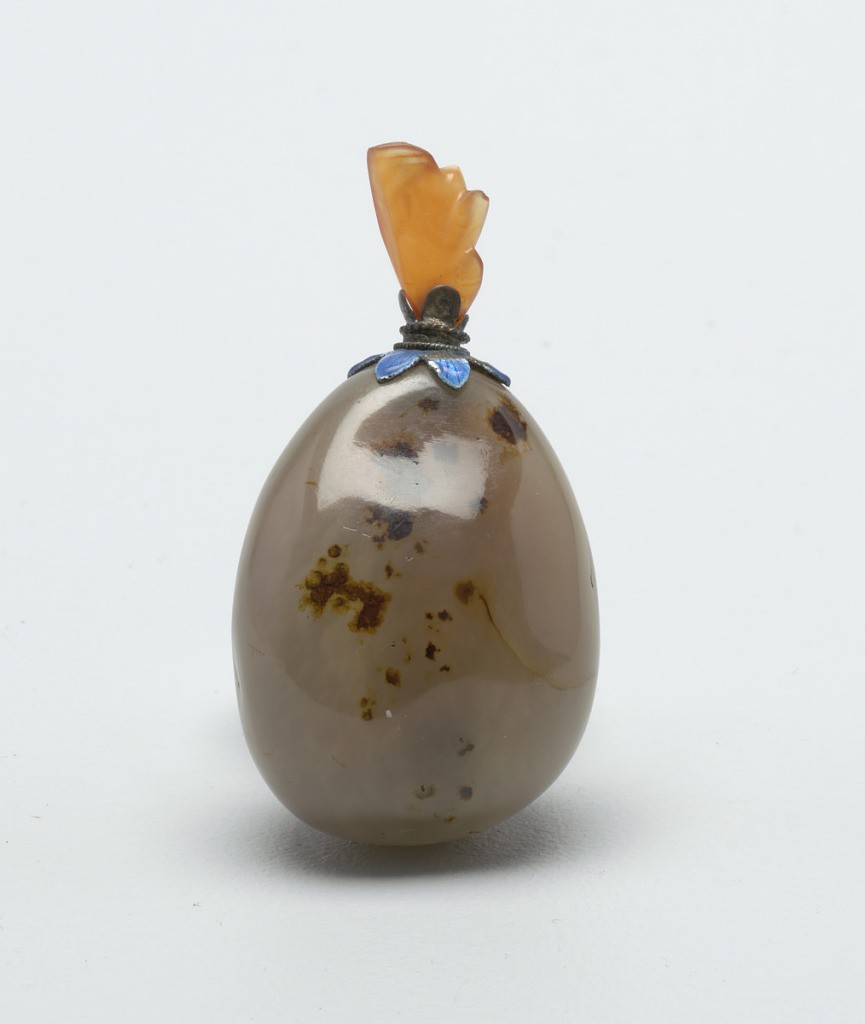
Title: Snuff bottle and stopper
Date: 18th century
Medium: quartz, coral, metal, enamel
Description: Ovoid smokey quartz bottle topped by blue-enamelled metal stopper with irregular, fan-shaped piece of coral.